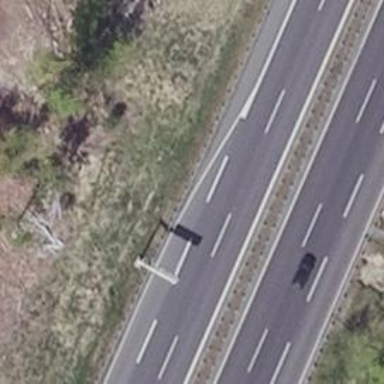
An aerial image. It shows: Asphalt motorway.